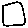
Label: square